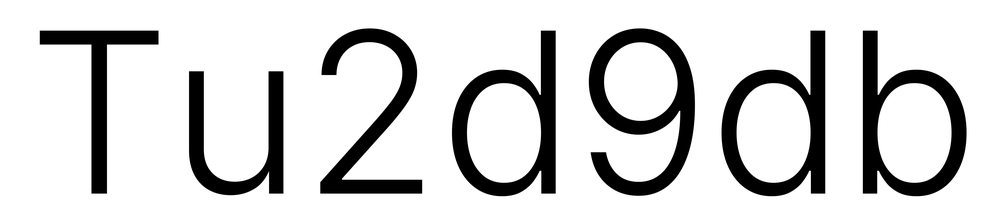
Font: Inter_Light